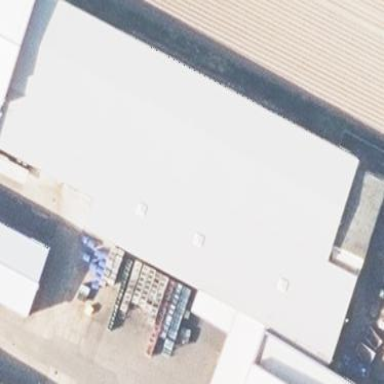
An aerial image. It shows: Industrial building.